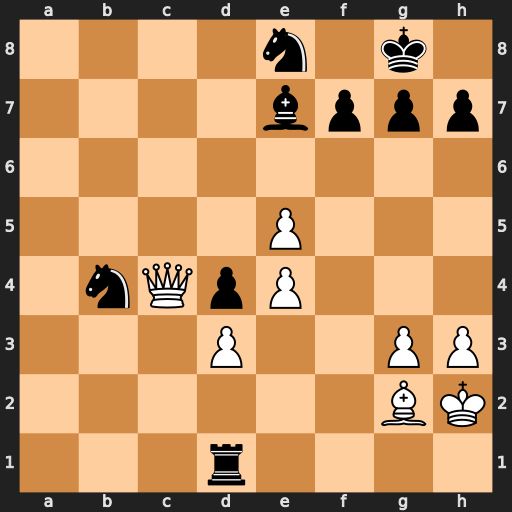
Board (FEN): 4n1k1/4bppp/8/4P3/1nQpP3/3P2PP/6BK/3r4
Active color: w
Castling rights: -
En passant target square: -
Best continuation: e6 fxe6 Qxe6+ Kf8 Qf5+